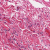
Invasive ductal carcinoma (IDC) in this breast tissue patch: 0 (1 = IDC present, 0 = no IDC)